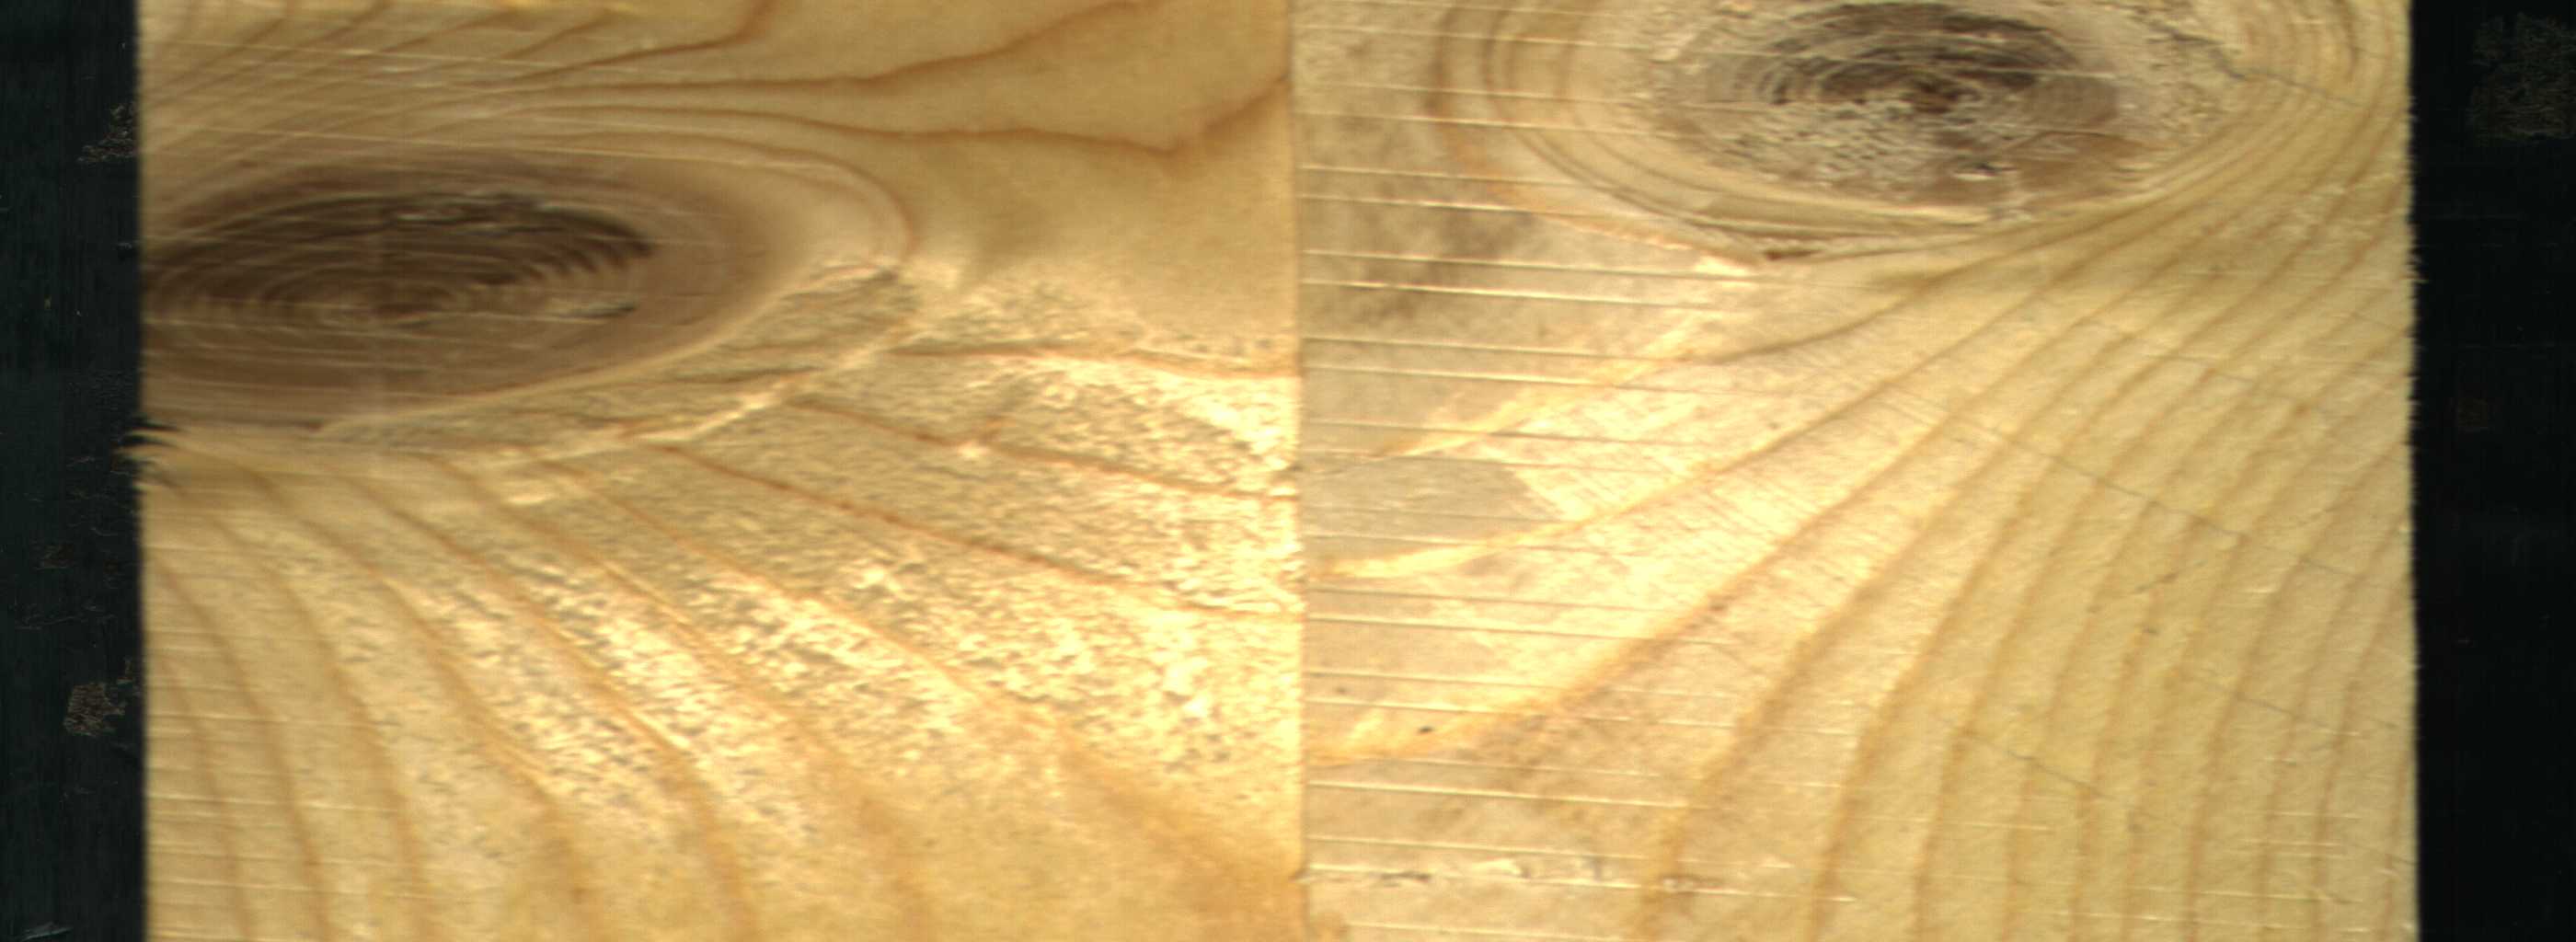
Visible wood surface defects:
Live_Knot
Live_Knot